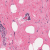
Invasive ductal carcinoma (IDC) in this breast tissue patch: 0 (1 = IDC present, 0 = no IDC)